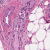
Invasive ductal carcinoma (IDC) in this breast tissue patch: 0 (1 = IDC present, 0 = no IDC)